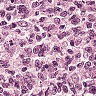
Metastatic tissue present: no